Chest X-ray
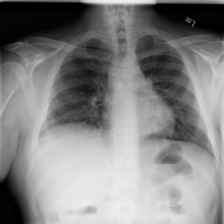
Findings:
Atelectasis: negative
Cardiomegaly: negative
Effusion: negative
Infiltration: negative
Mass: negative
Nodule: negative
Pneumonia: negative
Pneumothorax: negative
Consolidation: negative
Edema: negative
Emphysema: negative
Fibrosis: negative
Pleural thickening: negative
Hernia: negative